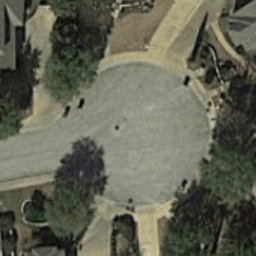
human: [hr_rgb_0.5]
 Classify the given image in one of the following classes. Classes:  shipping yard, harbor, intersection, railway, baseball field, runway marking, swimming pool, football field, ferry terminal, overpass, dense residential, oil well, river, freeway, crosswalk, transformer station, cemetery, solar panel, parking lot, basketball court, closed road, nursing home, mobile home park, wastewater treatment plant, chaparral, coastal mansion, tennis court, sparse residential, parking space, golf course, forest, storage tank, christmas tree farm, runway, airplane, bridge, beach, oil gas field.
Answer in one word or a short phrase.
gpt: closed road